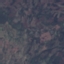
Land use / land cover class: HerbaceousVegetation